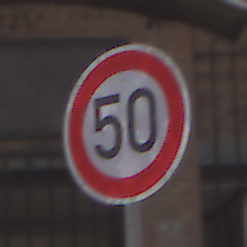
Verkehrszeichen: Geschwindigkeit50
Umgebung: Outdoor, Urban
Tageszeit: MorningAfternoon
Wetter: Overcast
Licht: Natural
Jahreszeit: NotSpecified
Kontrast: LowContrast